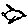
Label: bird